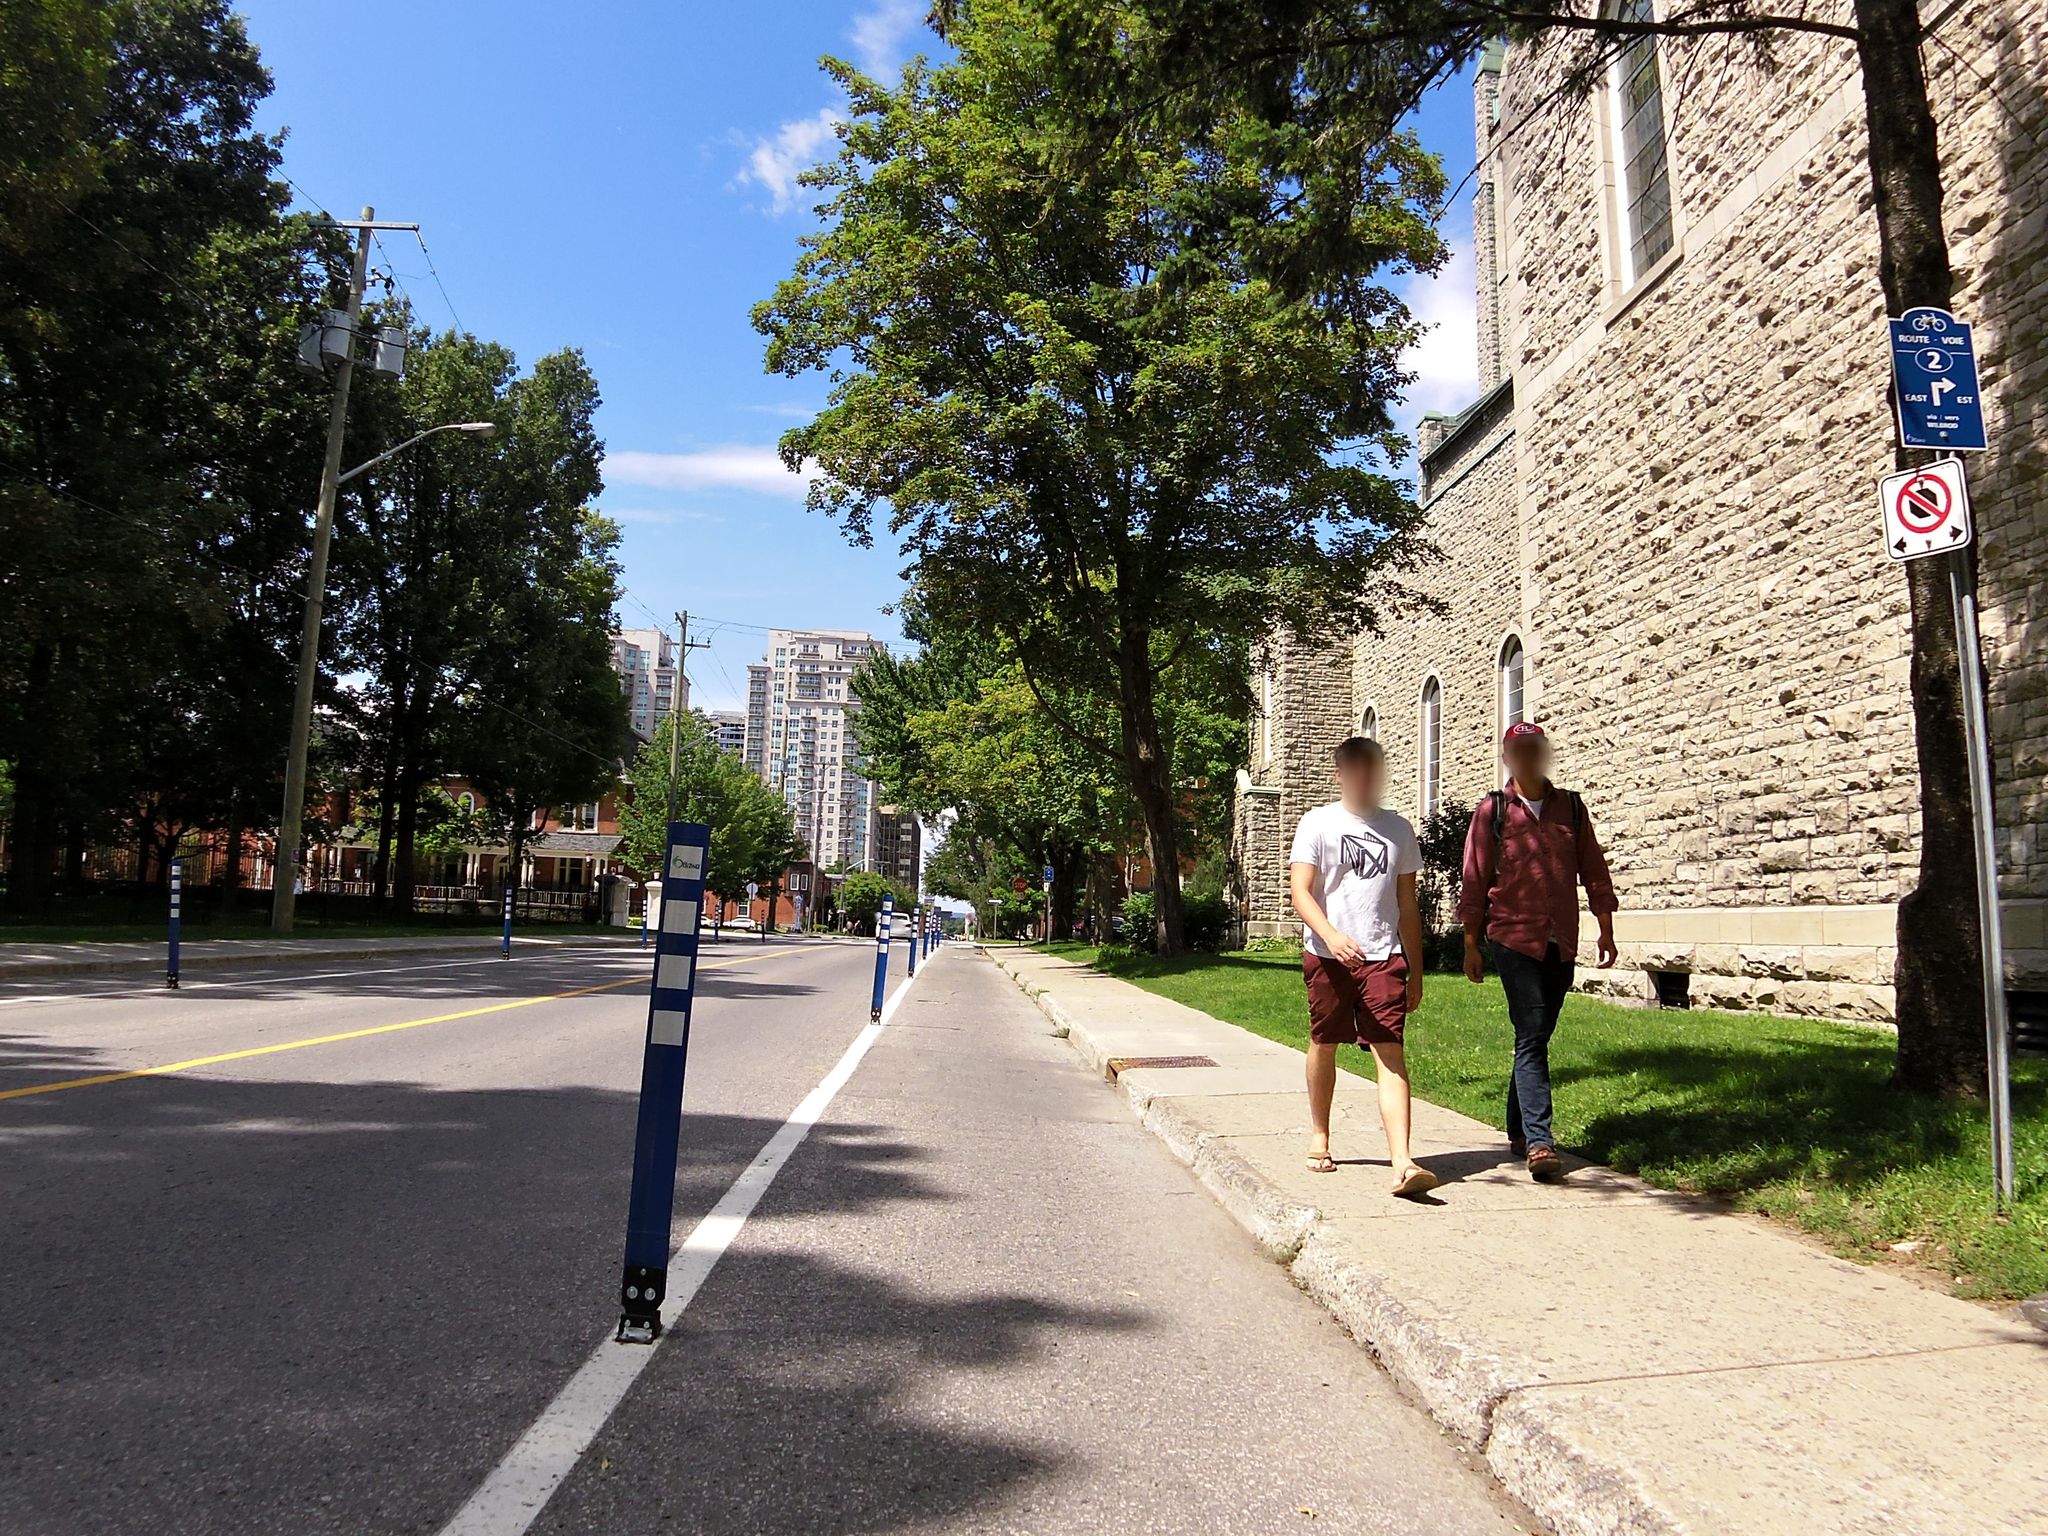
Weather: clear
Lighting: day
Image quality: good
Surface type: cycling surface
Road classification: unclassified
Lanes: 2
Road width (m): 1.5
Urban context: urban centre
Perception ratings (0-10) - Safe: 7.32, Lively: 9.11, Beautiful: 5.6, Boring: 3.57, Depressing: 1.84, Wealthy: 5.09